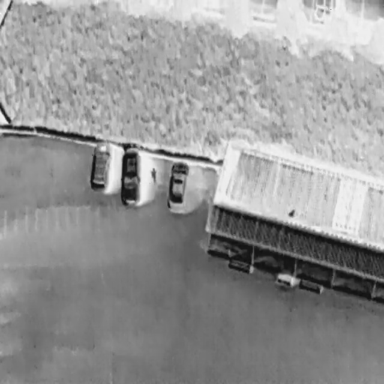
There are three Cars in the infrared image.